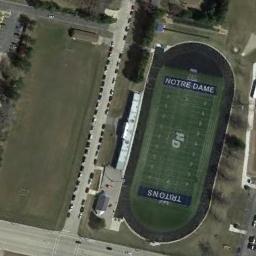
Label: ground_track_field